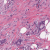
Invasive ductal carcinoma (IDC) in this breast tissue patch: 1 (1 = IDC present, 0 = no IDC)